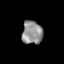
Tissue: skin
Cell type: Endothelial cells
Senescence score: 0.2568
Nuclear area (px): 466
Mean DAPI intensity: 145.249